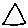
Label: triangle